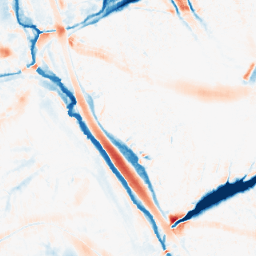
Category: morphological
Decomposition family: morphological_ellipse
Decomposition parameters: operation: average
width: 30
height: 30
Upsampling method: bilinear
Upsampling parameters: scale: 8
Upsampling scale: 8